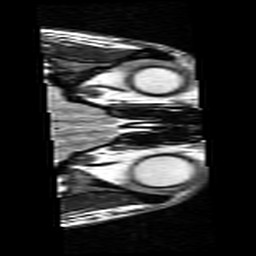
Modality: T2w
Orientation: axial
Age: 23
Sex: female
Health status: ill
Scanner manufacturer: siemens
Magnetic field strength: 3 T
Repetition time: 5 s
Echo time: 0.085 s